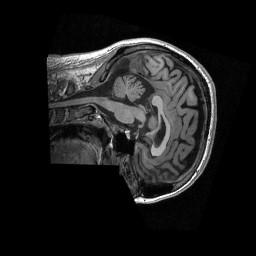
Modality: T1w
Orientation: sagittal
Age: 31
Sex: male
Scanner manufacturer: siemens
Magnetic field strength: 3 T
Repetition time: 2.3 s
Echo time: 0.00298 s